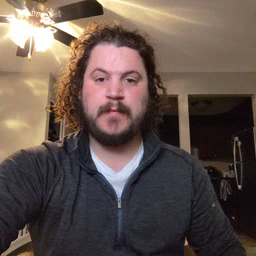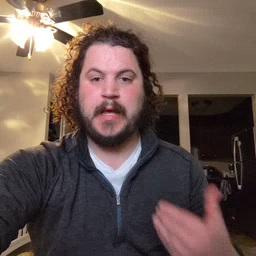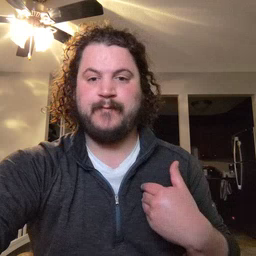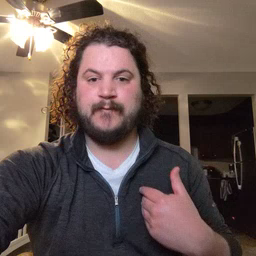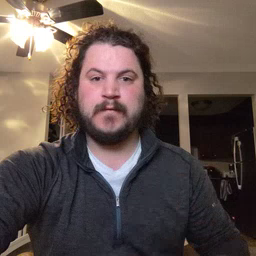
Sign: have